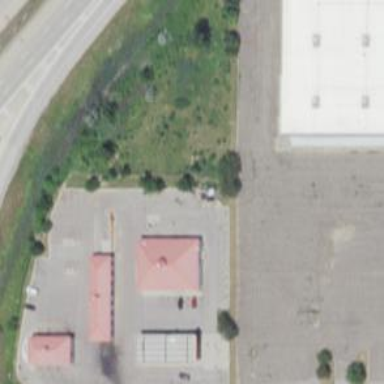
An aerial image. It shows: Retail area.